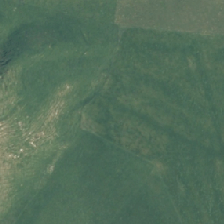
Land cover: high_producing_grassland